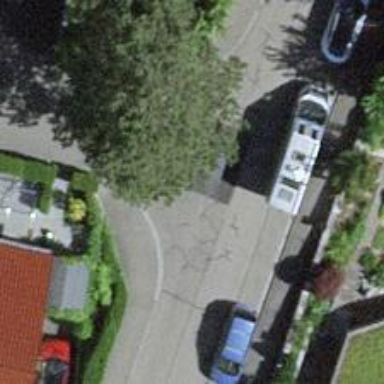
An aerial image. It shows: Paved residential road.